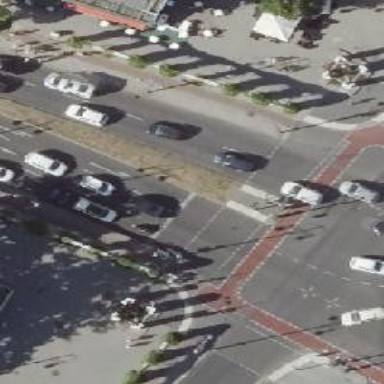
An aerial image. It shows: Crossing with traffic signals.